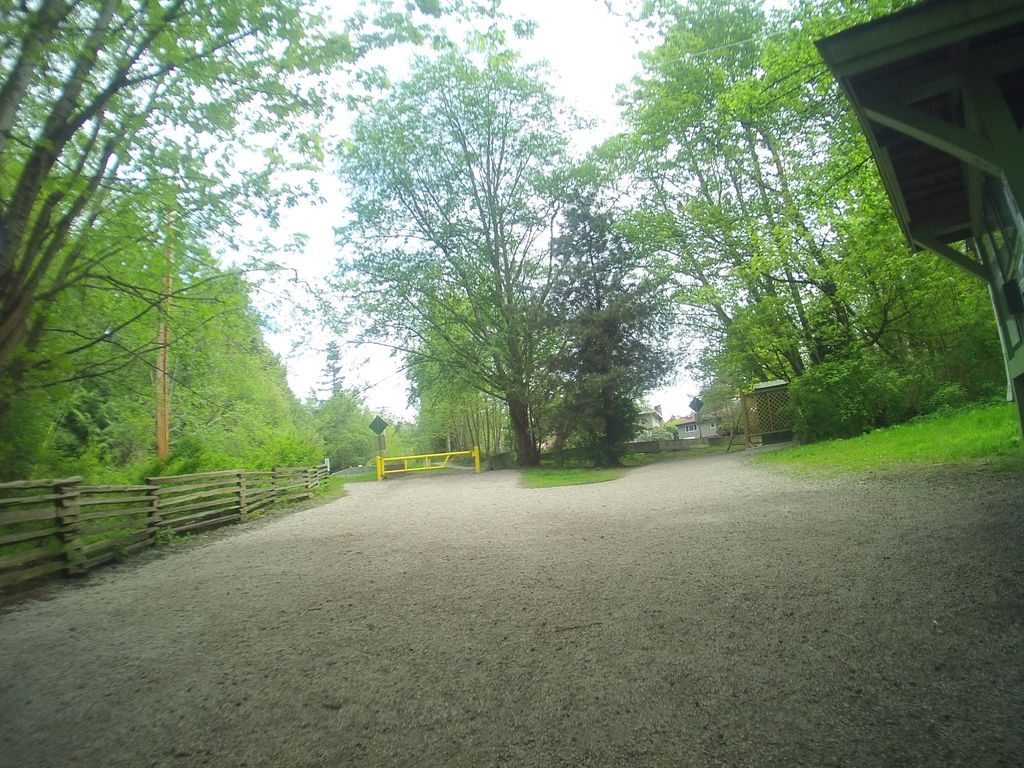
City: vancouver